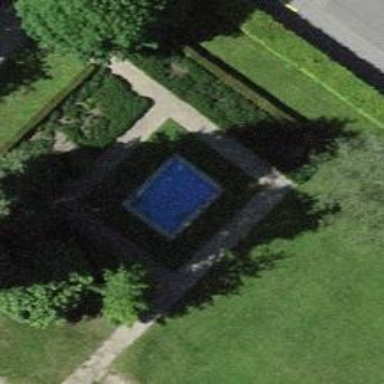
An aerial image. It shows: Beautiful fountain.